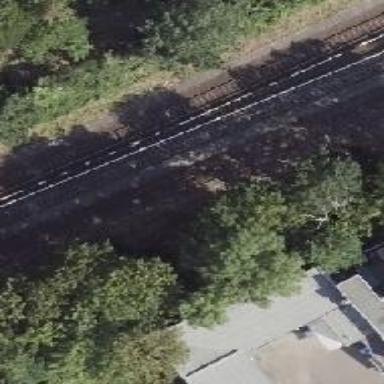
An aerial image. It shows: Electrified light rail railway.